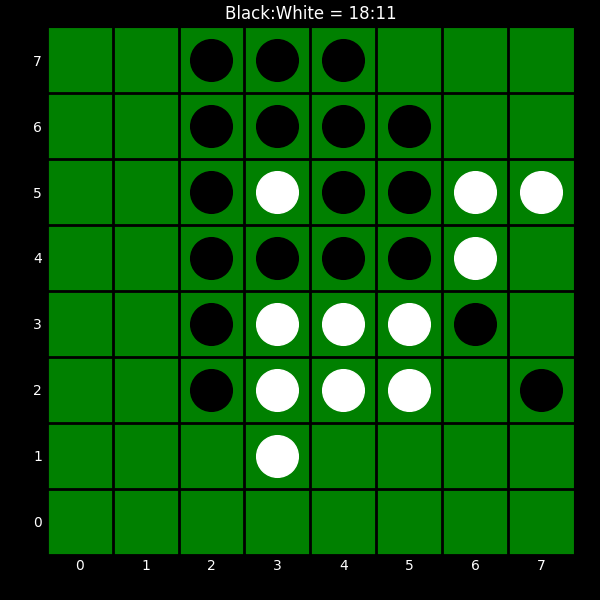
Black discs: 18
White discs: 11